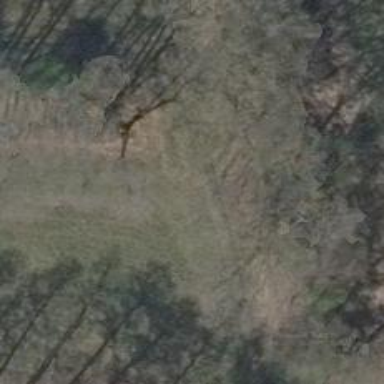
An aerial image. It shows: Row of deciduous broadleaved trees.